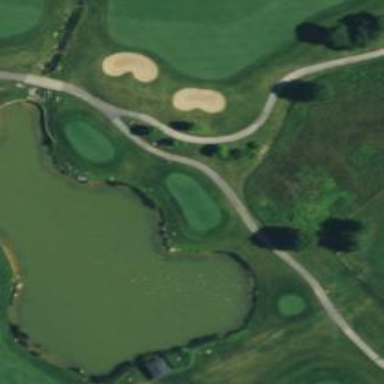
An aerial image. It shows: Rough grassy area used for golf.